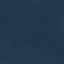
Land use / land cover: SeaLake